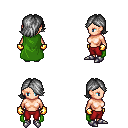
a pixel art fantasy rpg character, female body template, human, light skin, green cape, red pants, gray swoop hairstyle, gold gloves, metal boots, four views (front, back, left, right), 2x2 character sprite sheet, small pixel art, hard edges, no anti-aliasing